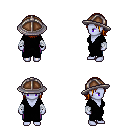
a pixel art fantasy rpg character, female body template, dark elf, purple skin, black robe, magenta pants, dark blonde long bangs hairstyle, chain helm, white cloth bandages, four views (front, back, left, right), 2x2 character sprite sheet, small pixel art, hard edges, no anti-aliasing